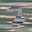
Label: 2